Question: I am new to c# and I am struggling to work out how to get a value from a some xml I have serialized into a class.
I built the class using xsd as explained in a thread I found on stack.
Can anyone help me get to the value for LoginState please?
This is what I can see when I debug...

This is the class I am serializing it into:
'''
using System;
using System.Collections.Generic;
using System.Linq;
using System.Text;
namespace vCreate.Model
{
[System.CodeDom.Compiler.GeneratedCodeAttribute("xsd", "4.0.30319.17929")]
[System.SerializableAttribute()]
[System.Diagnostics.DebuggerStepThroughAttribute()]
[System.ComponentModel.DesignerCategoryAttribute("code")]
[System.Xml.Serialization.XmlTypeAttribute(AnonymousType = true)]
[System.Xml.Serialization.XmlRootAttribute(Namespace = "", IsNullable = false)]
public partial class NewDataSet
{
private object[] itemsField;
/// <remarks/>
[System.Xml.Serialization.XmlElementAttribute("Table", typeof(NewDataSetTable), Form = System.Xml.Schema.XmlSchemaForm.Unqualified)]
[System.Xml.Serialization.XmlElementAttribute("Table1", typeof(NewDataSetTable1), Form = System.Xml.Schema.XmlSchemaForm.Unqualified)]
public object[] Items
{
get
{
return this.itemsField;
}
set
{
this.itemsField = value;
}
}
}
/// <remarks/>
[System.CodeDom.Compiler.GeneratedCodeAttribute("xsd", "4.0.30319.17929")]
[System.SerializableAttribute()]
[System.Diagnostics.DebuggerStepThroughAttribute()]
[System.ComponentModel.DesignerCategoryAttribute("code")]
[System.Xml.Serialization.XmlTypeAttribute(AnonymousType = true)]
public partial class NewDataSetTable
{
private string loginStateField;
private string loginMessageField;
private string authIDField;
private string userIDField;
private string companyIDField;
/// <remarks/>
[System.Xml.Serialization.XmlElementAttribute(Form = System.Xml.Schema.XmlSchemaForm.Unqualified)]
public string LoginState
{
get
{
return this.loginStateField;
}
set
{
this.loginStateField = value;
}
}
/// <remarks/>
[System.Xml.Serialization.XmlElementAttribute(Form = System.Xml.Schema.XmlSchemaForm.Unqualified)]
public string LoginMessage
{
get
{
return this.loginMessageField;
}
set
{
this.loginMessageField = value;
}
}
/// <remarks/>
[System.Xml.Serialization.XmlElementAttribute(Form = System.Xml.Schema.XmlSchemaForm.Unqualified)]
public string AuthID
{
get
{
return this.authIDField;
}
set
{
this.authIDField = value;
}
}
/// <remarks/>
[System.Xml.Serialization.XmlElementAttribute(Form = System.Xml.Schema.XmlSchemaForm.Unqualified)]
public string UserID
{
get
{
return this.userIDField;
}
set
{
this.userIDField = value;
}
}
/// <remarks/>
[System.Xml.Serialization.XmlElementAttribute(Form = System.Xml.Schema.XmlSchemaForm.Unqualified)]
public string CompanyID
{
get
{
return this.companyIDField;
}
set
{
this.companyIDField = value;
}
}
}
/// <remarks/>
[System.CodeDom.Compiler.GeneratedCodeAttribute("xsd", "4.0.30319.17929")]
[System.SerializableAttribute()]
[System.Diagnostics.DebuggerStepThroughAttribute()]
[System.ComponentModel.DesignerCategoryAttribute("code")]
[System.Xml.Serialization.XmlTypeAttribute(AnonymousType = true)]
public partial class NewDataSetTable1
{
private string languageIDField;
private string languageDescriptionField;
private string langLargeImageField;
private string langThumbImageField;
/// <remarks/>
[System.Xml.Serialization.XmlElementAttribute(Form = System.Xml.Schema.XmlSchemaForm.Unqualified)]
public string LanguageID
{
get
{
return this.languageIDField;
}
set
{
this.languageIDField = value;
}
}
/// <remarks/>
[System.Xml.Serialization.XmlElementAttribute(Form = System.Xml.Schema.XmlSchemaForm.Unqualified)]
public string LanguageDescription
{
get
{
return this.languageDescriptionField;
}
set
{
this.languageDescriptionField = value;
}
}
/// <remarks/>
[System.Xml.Serialization.XmlElementAttribute(Form = System.Xml.Schema.XmlSchemaForm.Unqualified)]
public string LangLargeImage
{
get
{
return this.langLargeImageField;
}
set
{
this.langLargeImageField = value;
}
}
/// <remarks/>
[System.Xml.Serialization.XmlElementAttribute(Form = System.Xml.Schema.XmlSchemaForm.Unqualified)]
public string LangThumbImage
{
get
{
return this.langThumbImageField;
}
set
{
this.langThumbImageField = value;
}
}
}
'''
}
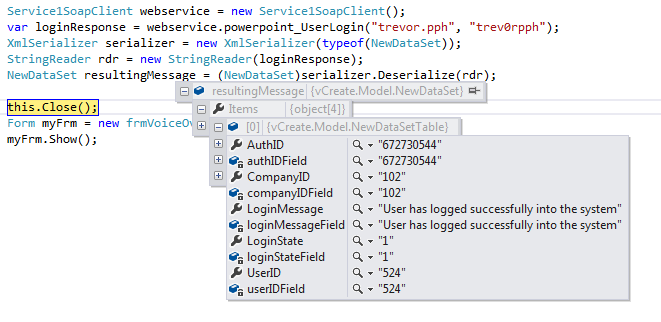
Answer: as we all understood what you need to do is 'resultingMessage.Items[0].LoginState' to get the Login State and put it in an integer.
'''
int state = (resultingMessage.Items[0] as NewDataSetTable).LoginState;
'''